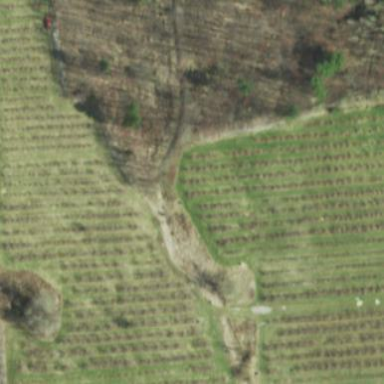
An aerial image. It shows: Orchard.